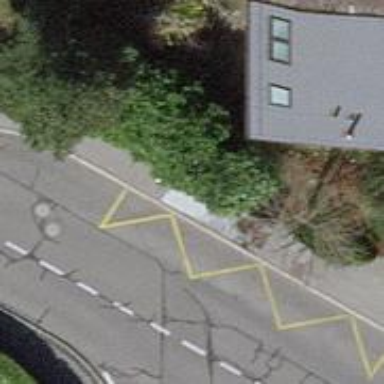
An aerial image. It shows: Bus stop with platform for public transport.